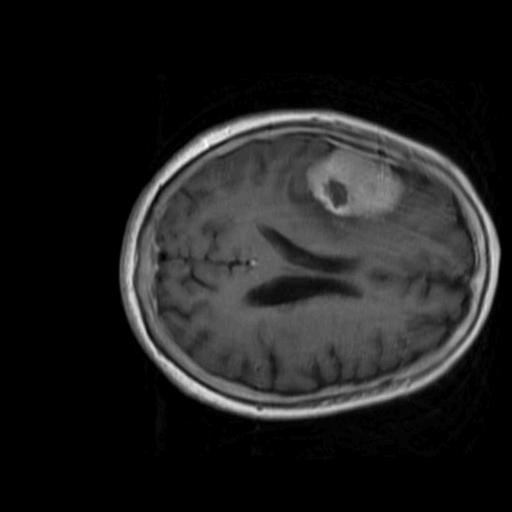
Label: brain_menin